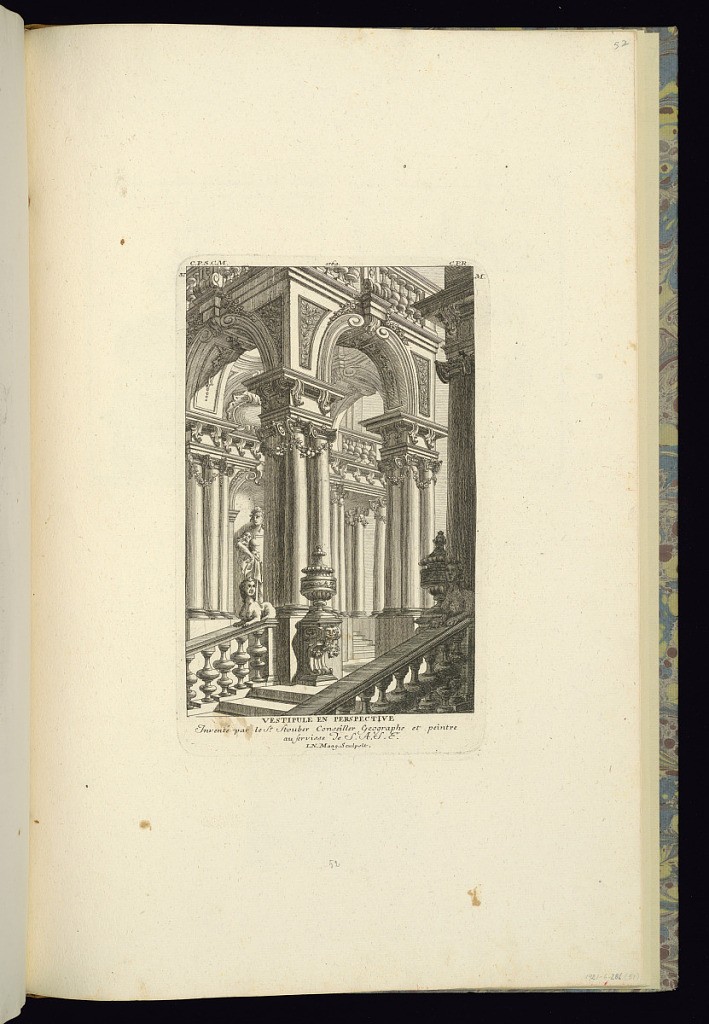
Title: Vestibule en Perspective
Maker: Nikolaus Gottfried Stuber, German, 1688 – 1749
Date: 1769
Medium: Etching and engraving on paper
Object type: Print
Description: A detailed view of a staircase and vestibule featuring balustrades, pilasters, arches, cartouches, vases, sphynx, a statue, festoons, and sculpted paneling. The plate is titled, signed, dated, and numbered.